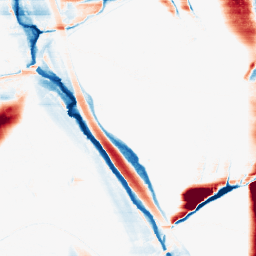
Category: morphological
Decomposition family: morphological_rect
Decomposition parameters: operation: average
width: 50
height: 3
Upsampling method: bicubic
Upsampling parameters: scale: 2
Upsampling scale: 2